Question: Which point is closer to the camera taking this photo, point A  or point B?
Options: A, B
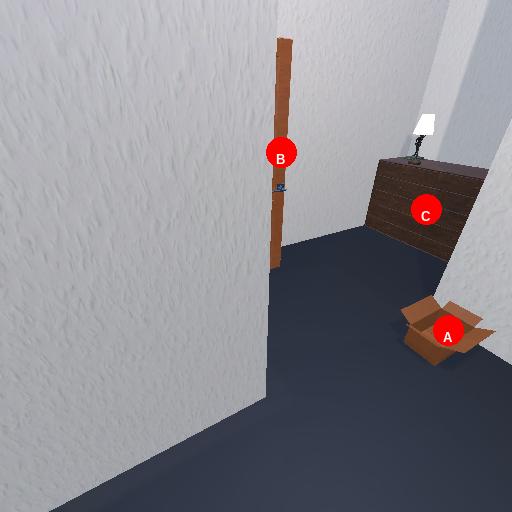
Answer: A